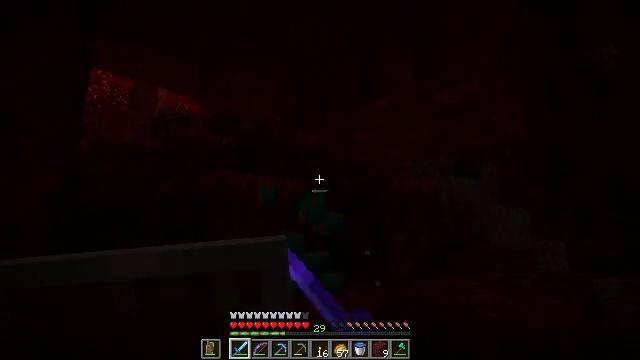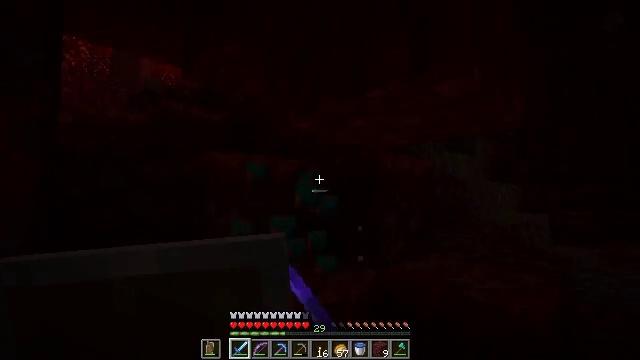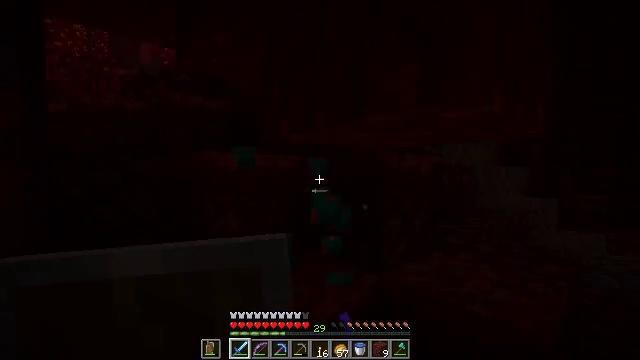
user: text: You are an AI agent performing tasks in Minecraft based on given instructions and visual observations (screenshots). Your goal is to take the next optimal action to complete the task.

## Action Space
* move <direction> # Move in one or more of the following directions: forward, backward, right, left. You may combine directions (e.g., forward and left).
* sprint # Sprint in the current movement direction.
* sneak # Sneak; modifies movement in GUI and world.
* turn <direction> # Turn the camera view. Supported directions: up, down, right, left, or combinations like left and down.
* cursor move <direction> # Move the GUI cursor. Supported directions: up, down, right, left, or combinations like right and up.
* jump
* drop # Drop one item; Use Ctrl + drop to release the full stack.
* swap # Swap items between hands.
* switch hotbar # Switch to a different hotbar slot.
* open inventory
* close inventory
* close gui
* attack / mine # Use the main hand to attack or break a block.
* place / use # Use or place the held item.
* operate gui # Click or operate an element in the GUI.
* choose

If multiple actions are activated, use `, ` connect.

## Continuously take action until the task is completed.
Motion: motion action
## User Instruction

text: Dig up warped fungus to add to your inventory.
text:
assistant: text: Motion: move forward, turn right and down, jump
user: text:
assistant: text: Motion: move forward, turn left and down
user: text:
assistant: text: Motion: no_op